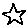
Label: star